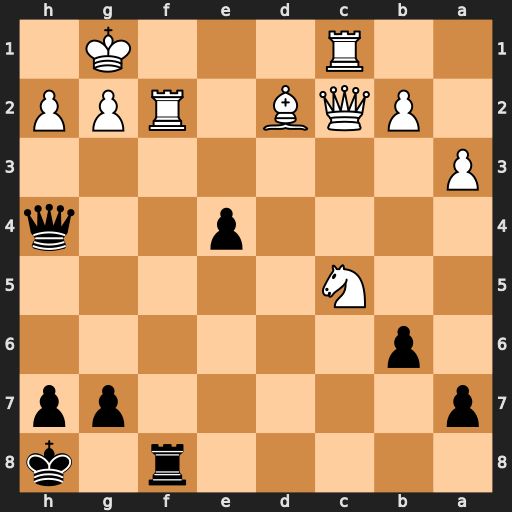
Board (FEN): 5r1k/p5pp/1p6/2N5/4p2q/P7/1PQB1RPP/2R3K1
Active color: b
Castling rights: -
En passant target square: -
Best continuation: Qxf2+ Kh1 Qf1+ Rxf1 Rxf1#